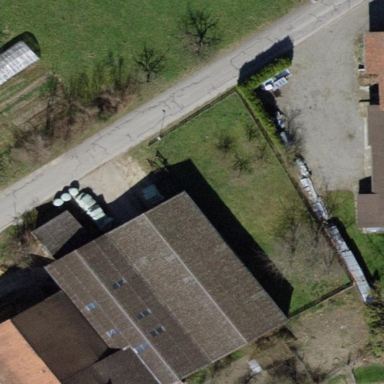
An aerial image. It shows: Farm auxiliary building with gabled roof.